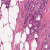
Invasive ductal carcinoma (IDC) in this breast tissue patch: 1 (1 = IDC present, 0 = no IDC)